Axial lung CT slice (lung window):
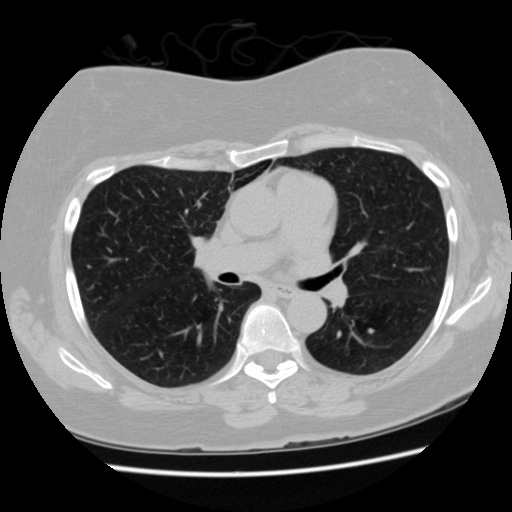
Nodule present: no